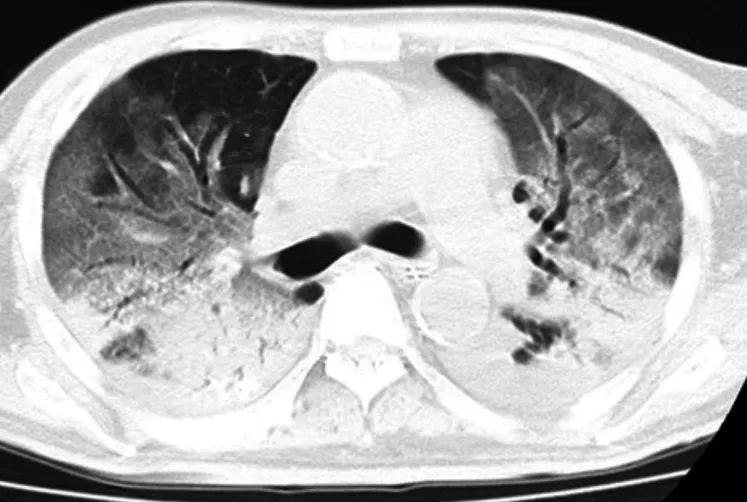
Follow-up unenhanced CT on day 10. The CT scan showed an increase in ground glass opacity density in both lungs. CT: computed tomography.
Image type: radiology (ct)